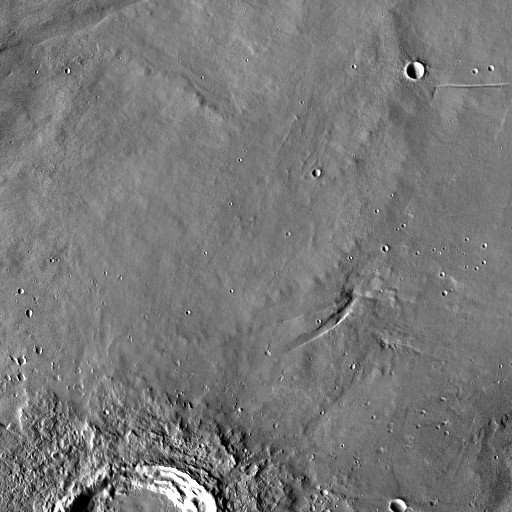
Crater classes present: Background, Other, Secondary